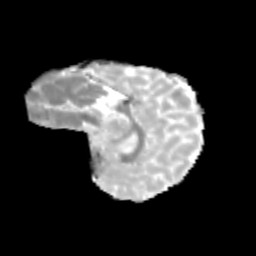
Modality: MD
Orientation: sagittal
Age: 11
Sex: female
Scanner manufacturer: siemens
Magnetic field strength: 3 T
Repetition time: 3.8 s
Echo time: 0.07 s